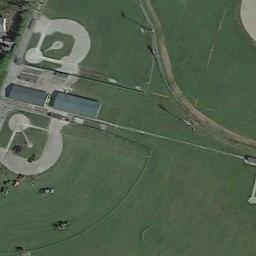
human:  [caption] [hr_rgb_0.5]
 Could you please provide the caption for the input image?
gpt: Two baseball diamonds are in the middle of grass .

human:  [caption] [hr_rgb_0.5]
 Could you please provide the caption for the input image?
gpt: There are 11 baseball courts in the picture, Four of which are double the others .

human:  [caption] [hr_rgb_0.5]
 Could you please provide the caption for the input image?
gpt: Two baseball diamonds on either side of two blue buildings .

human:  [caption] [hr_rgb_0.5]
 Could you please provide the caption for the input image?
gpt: There are two baseball diamonds in the grass next to the houses .

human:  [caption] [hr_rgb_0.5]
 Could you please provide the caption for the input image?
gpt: Two houses in the middle of two baseball diamonds .